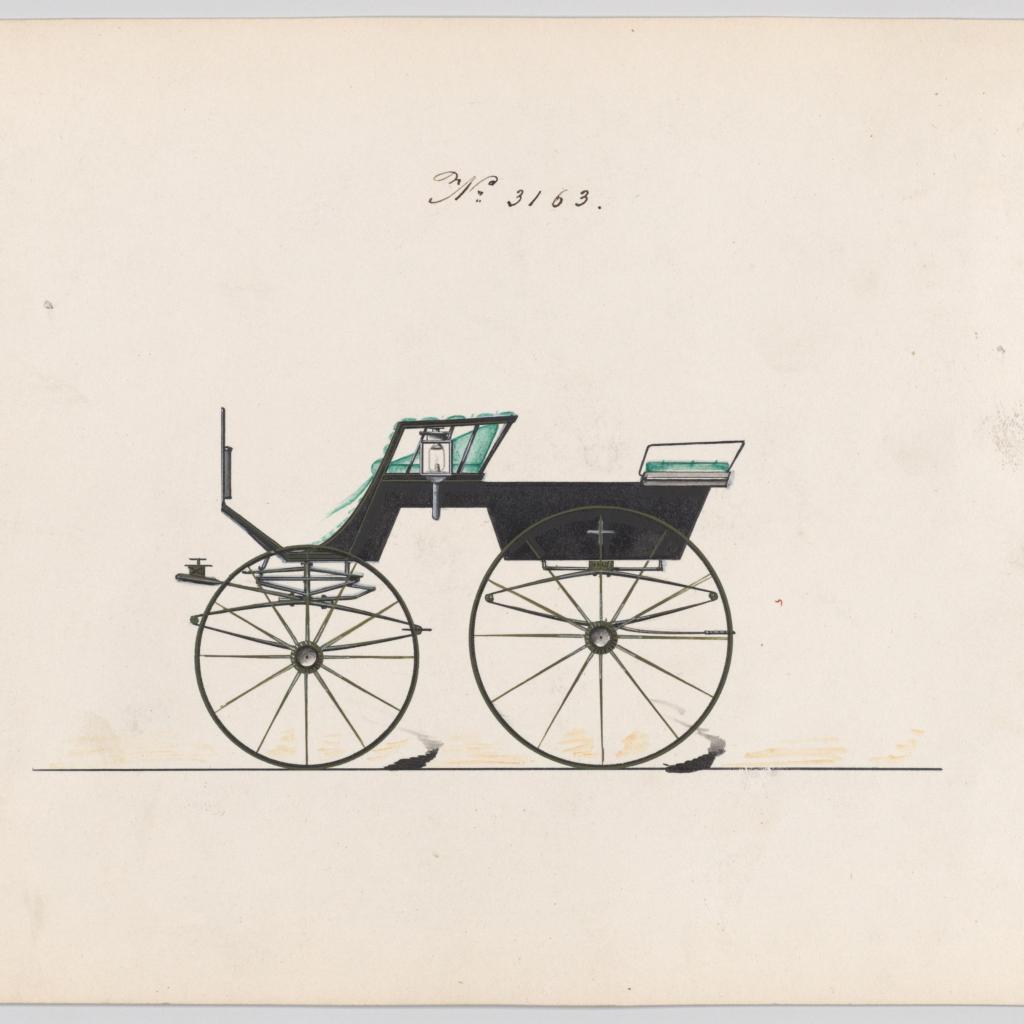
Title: Design for T-Cart, no. 3163
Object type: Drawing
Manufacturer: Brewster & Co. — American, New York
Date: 1875
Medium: Pen and black ink watercolor and gouache with gum arabic
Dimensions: Sheet: 6 9/16 × 9 3/4 in. (16.7 × 24.8 cm)
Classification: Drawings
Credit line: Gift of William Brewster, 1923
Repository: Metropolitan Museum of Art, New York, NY